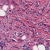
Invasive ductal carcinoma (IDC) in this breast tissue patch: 1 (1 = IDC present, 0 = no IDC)